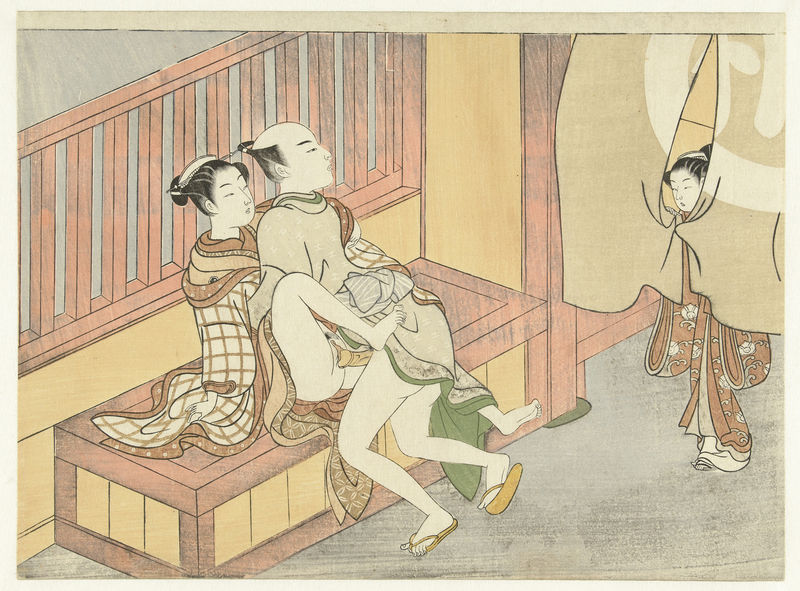
Titel: Vrijend paar met toekijkend meisje
Künstler: Suzuki Haronobu
Standort: Amsterdam
Institution: Rijksmuseum
Schlagwörter: mann, frau, vorhang, kind, paar, japan, zuschauer, gewalt, sandalen, erotik, penis, sex, erwischt, beischlaf, kamasutra, chinezischunschön